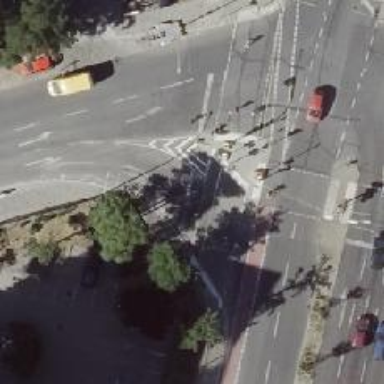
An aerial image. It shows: Road with traffic signals.